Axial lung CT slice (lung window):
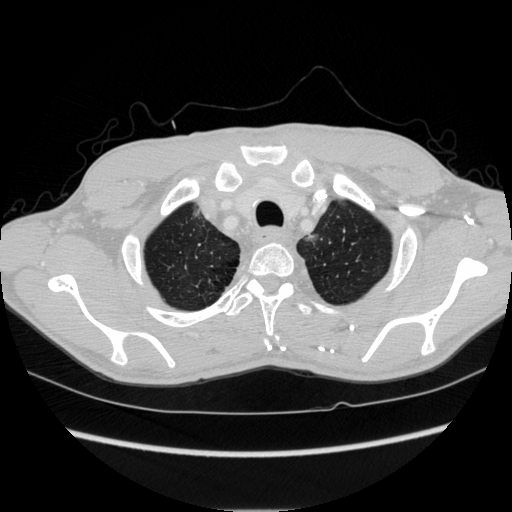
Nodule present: no